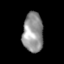
Tissue: lung
Cell type: Epithelial cells
Senescence score: 0.1714
Nuclear area (px): 797
Mean DAPI intensity: 146.896